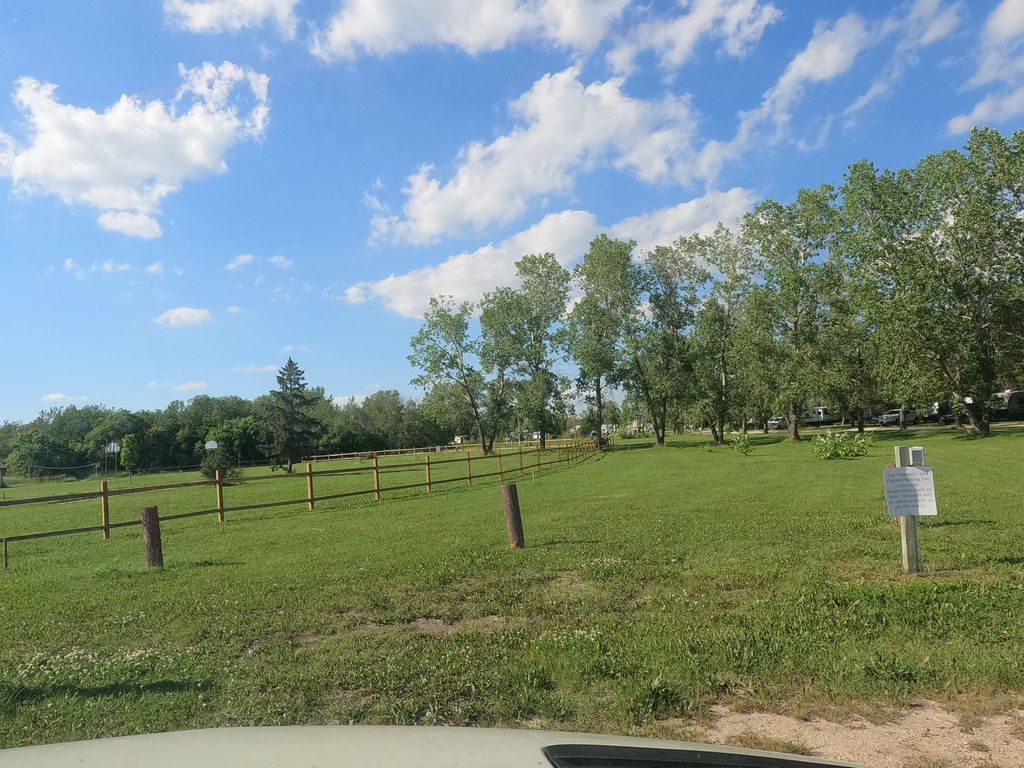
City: winnipeg